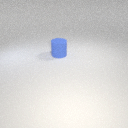
large blue rubber cylinder